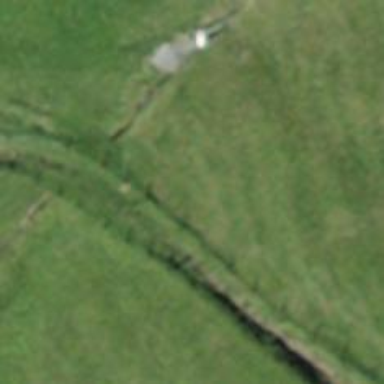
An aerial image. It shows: Grassy path.